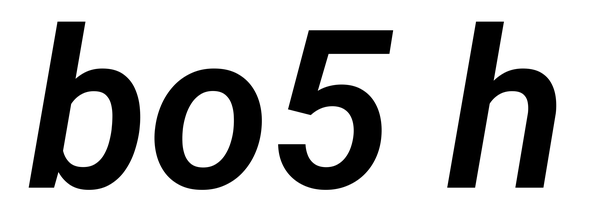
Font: Roboto-Italic_SemiBold_Italic